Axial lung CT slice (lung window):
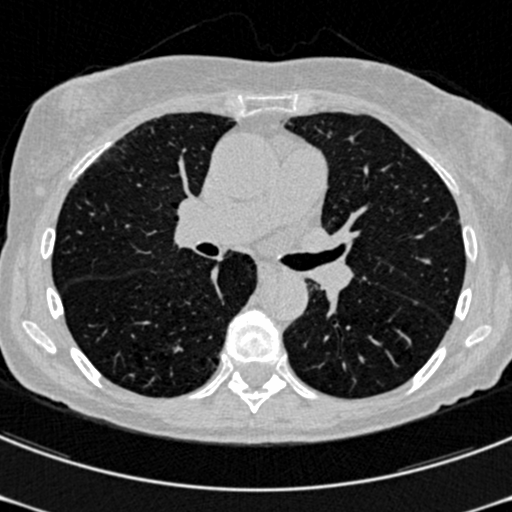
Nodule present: no